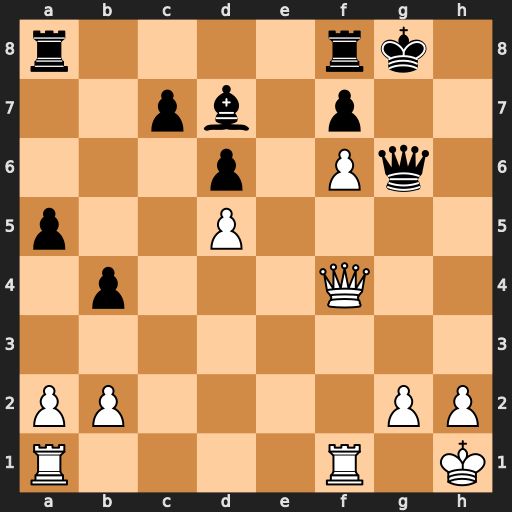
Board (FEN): r4rk1/2pb1p2/3p1Pq1/p2P4/1p3Q2/8/PP4PP/R4R1K
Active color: w
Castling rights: -
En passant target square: -
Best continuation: Rf3 Qh7 Rg3+ Kh8 Rg7 Qh5 Rg5